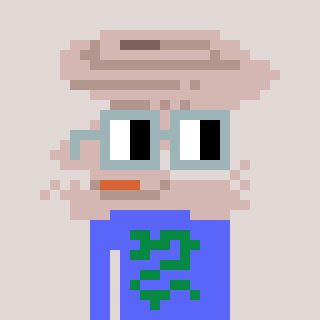
a pixel art character with square dark gray glasses, a tornado-shaped head and a purple-colored body on a warm background